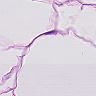
Metastatic tissue present: no